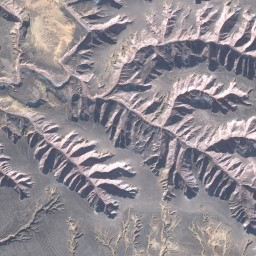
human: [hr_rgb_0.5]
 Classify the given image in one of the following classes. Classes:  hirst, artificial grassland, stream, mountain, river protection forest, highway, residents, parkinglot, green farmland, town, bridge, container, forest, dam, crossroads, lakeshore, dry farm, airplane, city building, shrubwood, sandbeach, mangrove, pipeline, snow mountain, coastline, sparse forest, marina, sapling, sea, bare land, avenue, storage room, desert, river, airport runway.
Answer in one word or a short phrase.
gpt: mountain